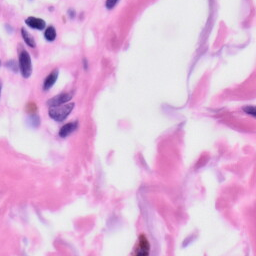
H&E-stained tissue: Skin